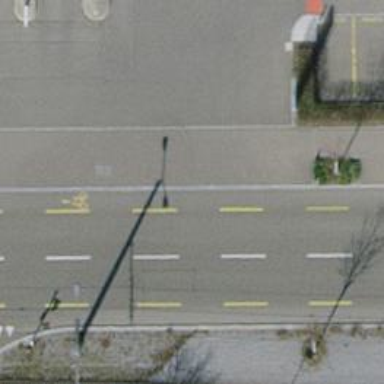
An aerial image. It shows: Unmarked crossing with traffic calming table.